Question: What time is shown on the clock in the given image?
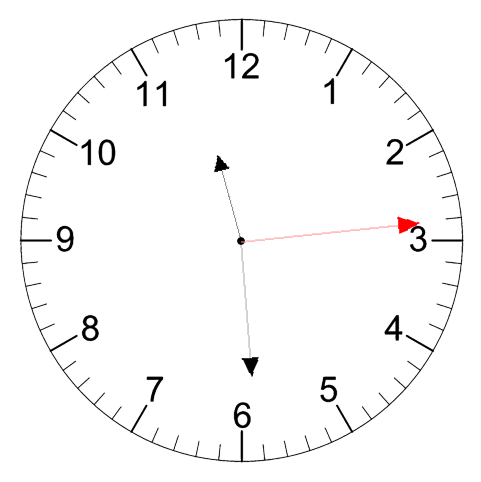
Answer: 11:29:14